Interaction volume radius: 5 \u00c5
Interaction volume height: 10 \u00c5
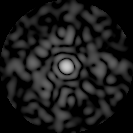
Disorder parameter: 0.8641